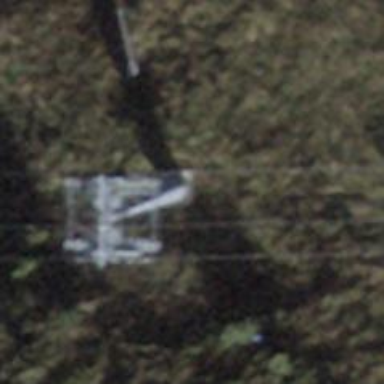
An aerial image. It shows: Pylon for aerialway.